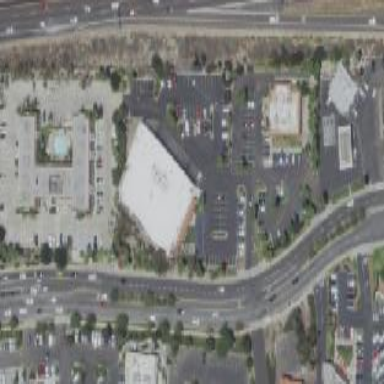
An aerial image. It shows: Retail area.